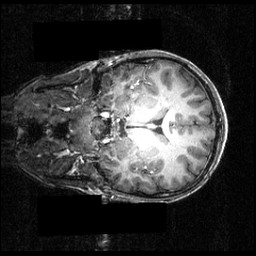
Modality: T1w
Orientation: coronal
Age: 16
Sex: male
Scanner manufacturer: siemens
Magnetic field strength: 3.951 T
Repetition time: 1.5 s
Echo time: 0.00335 s